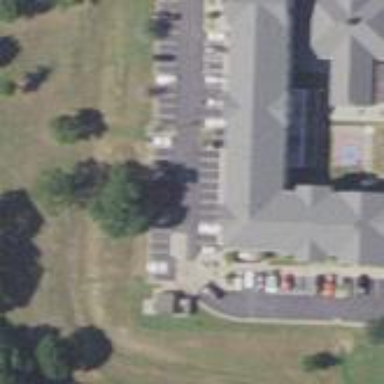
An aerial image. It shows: Hotel building.